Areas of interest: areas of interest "Park and greenspace"
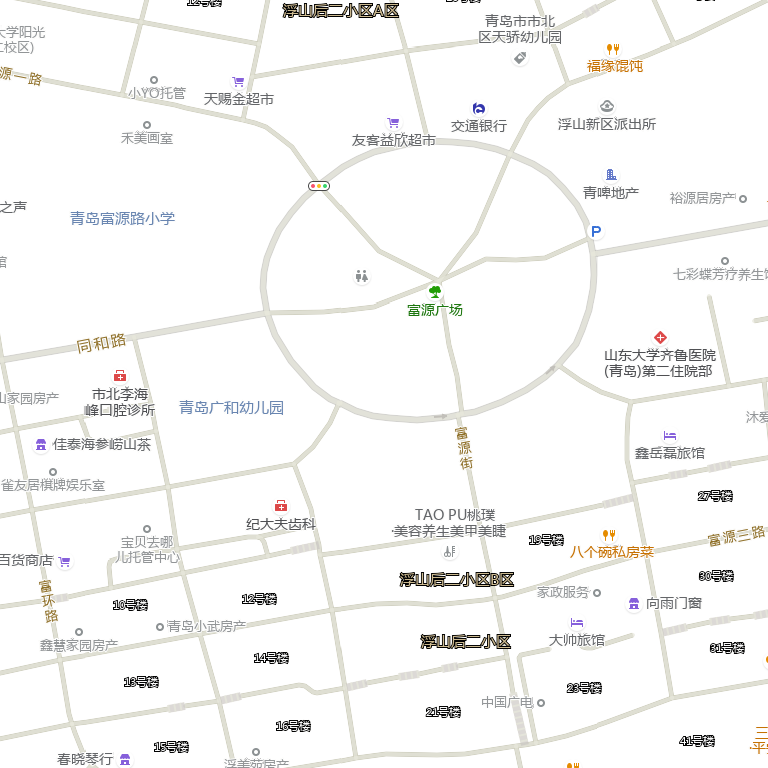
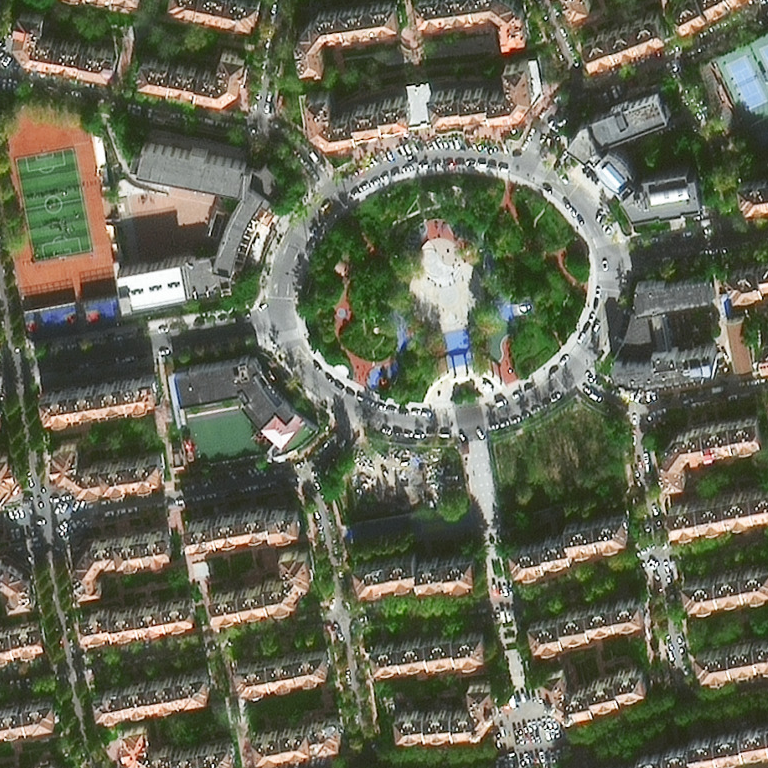